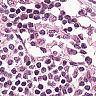
Metastatic tissue present: no